Question: In the Administration COnsole of WAS 7, on the section, I have a table with four columns :
- - - -
Something like this :

What's the jndi name of my LogWriter bean ?
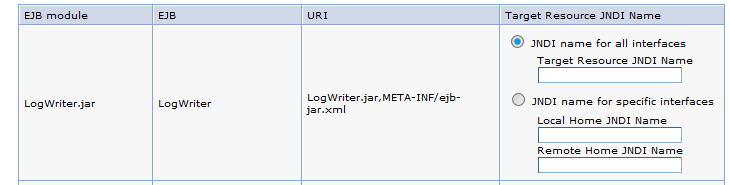
Answer: Below you have table with default names. Each bean gets short and long form. You can override default using ibm-ejb-jar-bnd.xml file or during installation via console. During module startup bindings will be visible in SysyemOut.log
You can read about default bindings here:
<URL>
'''
Description Binding pattern
Short form local interfaces and homes ejblocal:<package.qualified.interface>
Short form remote interfaces and homes <package.qualified.interface>
Long form local interfaces and homes ejblocal:<component-id>#<package.qualified.interface>
Long form remote interfaces and homes ejb/<component-id>#<package.qualified.interface>
The component-id defaults to <application-name>/<module-jar-name>/<ejb-name>
'''